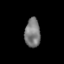
Tissue: lung
Cell type: T cells
Senescence score: 0.2243
Nuclear area (px): 440
Mean DAPI intensity: 123.736